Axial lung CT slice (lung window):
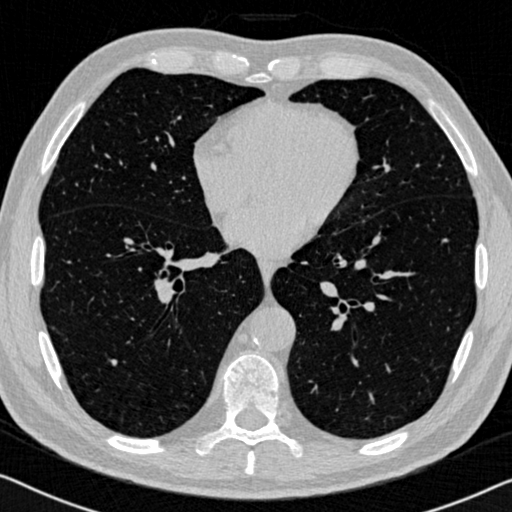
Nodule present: no